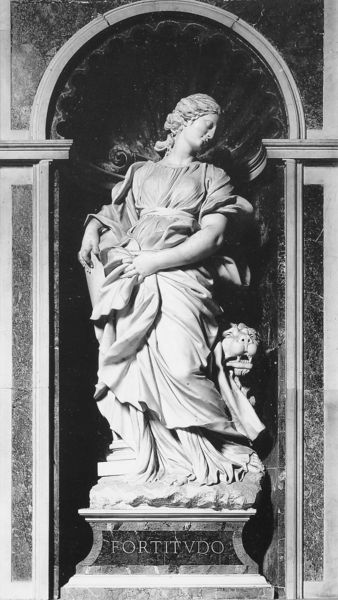
Titel: Cappella Caetani, Die Tapferkeit
Künstler: Ambrogio Parisi
Standort: Rom, S. Pudenziana (EU - I - Latium)
Schlagwörter: busen, frau, kleid, marmor, nase, falten, gesicht, halten, stein, gewand, haare, statue, brüste, bogen, drapiert, gebiss, zähne, nüstern, zugewandt, löwe, muschel, bissig, fletschen, glück, lateinisch, raffen, eremitage, zuwenden, frau glück, stärke macht, drappiert gewand